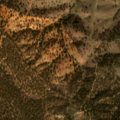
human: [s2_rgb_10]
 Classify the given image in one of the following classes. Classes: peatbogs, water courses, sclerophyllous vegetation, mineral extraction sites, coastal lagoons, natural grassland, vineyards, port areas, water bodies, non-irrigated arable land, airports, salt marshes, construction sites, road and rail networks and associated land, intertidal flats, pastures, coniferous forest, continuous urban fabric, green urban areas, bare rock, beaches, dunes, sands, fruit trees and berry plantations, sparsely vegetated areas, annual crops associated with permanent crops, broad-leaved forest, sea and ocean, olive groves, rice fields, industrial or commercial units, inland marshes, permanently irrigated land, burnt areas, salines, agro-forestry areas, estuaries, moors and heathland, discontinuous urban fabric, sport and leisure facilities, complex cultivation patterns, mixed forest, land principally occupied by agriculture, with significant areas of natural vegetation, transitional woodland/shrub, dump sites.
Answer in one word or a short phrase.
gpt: pastures, agro-forestry areas, broad-leaved forest